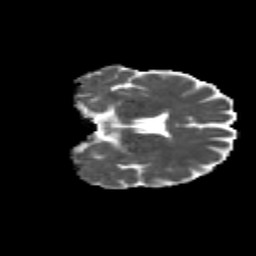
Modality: MD
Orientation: coronal
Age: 59
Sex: female
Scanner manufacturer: siemens
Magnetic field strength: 3 T
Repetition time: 4.71 s
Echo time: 0.0906 s